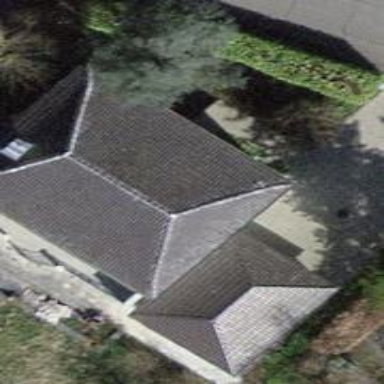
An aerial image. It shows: Building with tile roof.